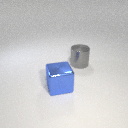
large blue metal cube in front of large gray metal cylinder